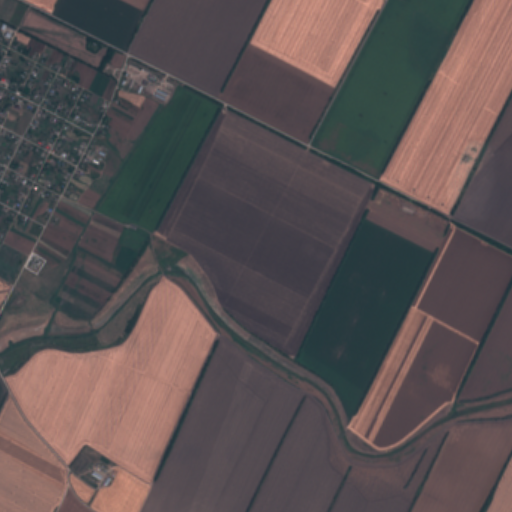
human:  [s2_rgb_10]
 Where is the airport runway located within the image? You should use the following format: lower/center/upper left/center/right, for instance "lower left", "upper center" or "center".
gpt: The airport runway is located in the center right of the image.
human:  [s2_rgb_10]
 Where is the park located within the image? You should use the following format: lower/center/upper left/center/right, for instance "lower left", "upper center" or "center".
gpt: The park is located in the center left of the image.
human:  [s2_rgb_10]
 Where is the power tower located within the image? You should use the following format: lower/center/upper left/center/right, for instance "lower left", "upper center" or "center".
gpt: There is no power tower in the image.